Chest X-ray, AP view. Patient: 51 years old, sex M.
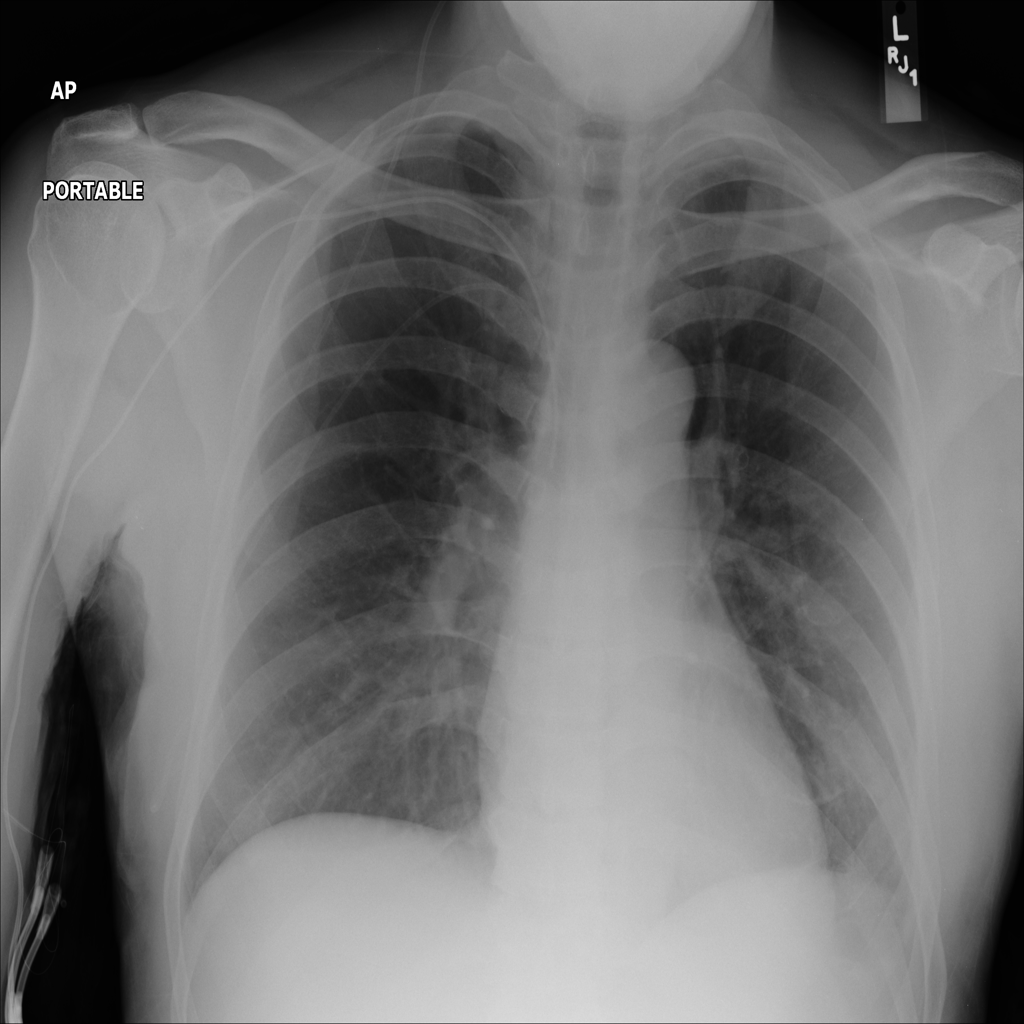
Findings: No Finding